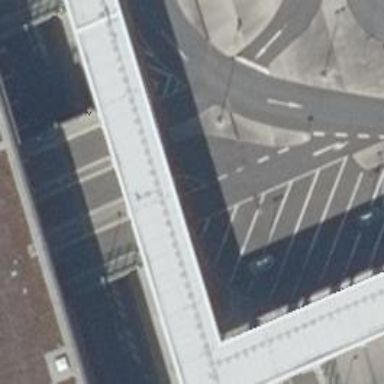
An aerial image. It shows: Parking aisle road on asphalt bridge.